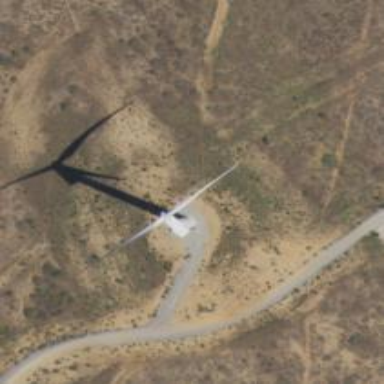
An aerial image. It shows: Wind turbine generator that utilizes wind as its source for generating electricity. It is of the horizontal axis type.